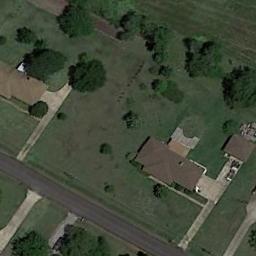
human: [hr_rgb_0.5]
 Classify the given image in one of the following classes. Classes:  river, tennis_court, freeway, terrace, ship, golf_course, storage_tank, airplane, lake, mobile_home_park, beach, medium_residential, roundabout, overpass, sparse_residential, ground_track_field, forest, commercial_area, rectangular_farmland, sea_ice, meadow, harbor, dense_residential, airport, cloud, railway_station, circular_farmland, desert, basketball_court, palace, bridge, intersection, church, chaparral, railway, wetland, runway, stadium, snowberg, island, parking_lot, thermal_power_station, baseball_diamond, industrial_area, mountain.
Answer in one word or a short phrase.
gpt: sparse_residential